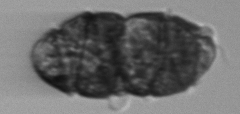
Label: Margalefidinium